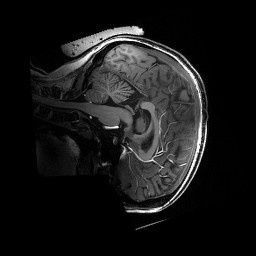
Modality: T1w
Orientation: sagittal
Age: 26
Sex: female
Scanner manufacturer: siemens
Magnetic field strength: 6.98 T
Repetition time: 3.1 s
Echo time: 0.00242 s